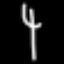
Label: fork